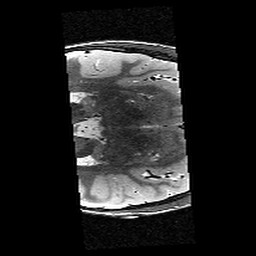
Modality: T2w
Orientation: axial
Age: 12
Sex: male
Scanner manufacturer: siemens
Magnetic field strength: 3 T
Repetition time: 9.23 s
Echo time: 0.067 s